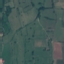
Land use / land cover class: Pasture